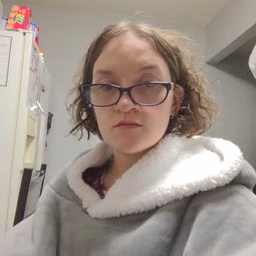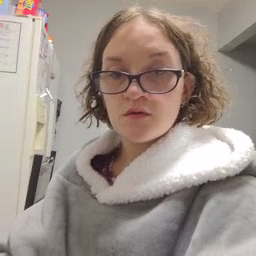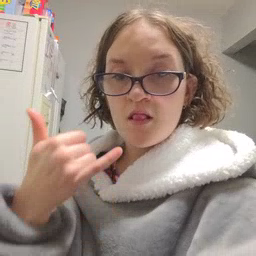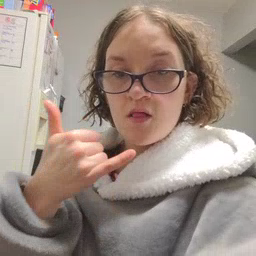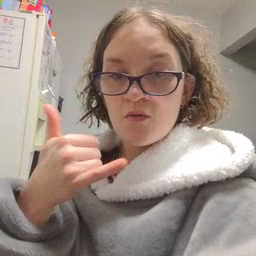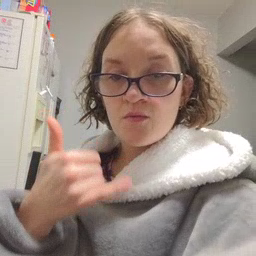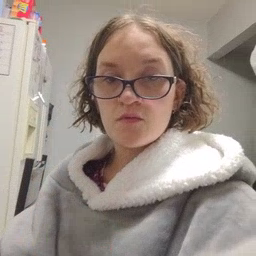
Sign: yellow